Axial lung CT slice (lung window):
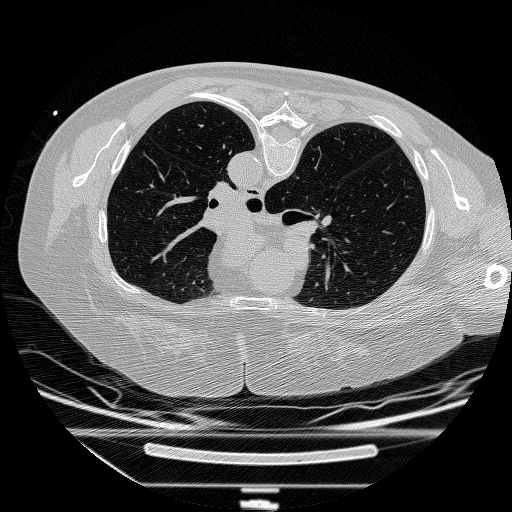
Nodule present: no